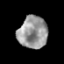
Tissue: prostate
Cell type: Epithelial cells
Senescence score: 0.3499
Nuclear area (px): 925
Mean DAPI intensity: 152.174